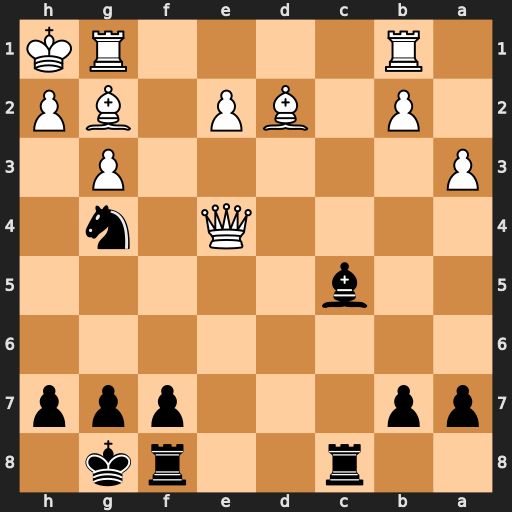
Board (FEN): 2r2rk1/pp3ppp/8/2b5/4Q1n1/P5P1/1P1BP1BP/1R4RK
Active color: b
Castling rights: -
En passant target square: -
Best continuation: Nf2#